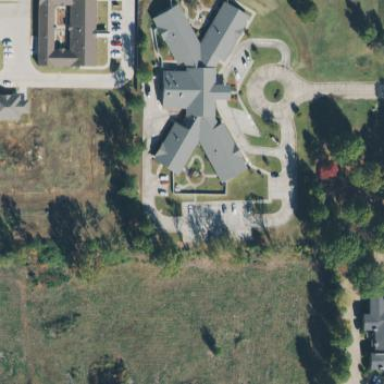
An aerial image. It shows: Nursing home building.